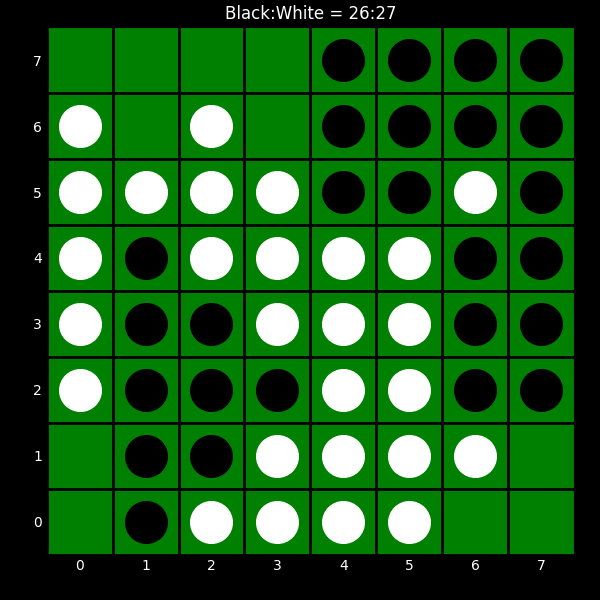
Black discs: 26
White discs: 27